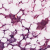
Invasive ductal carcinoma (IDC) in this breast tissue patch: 1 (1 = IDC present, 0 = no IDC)